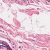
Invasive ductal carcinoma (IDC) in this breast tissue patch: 0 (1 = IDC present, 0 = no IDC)